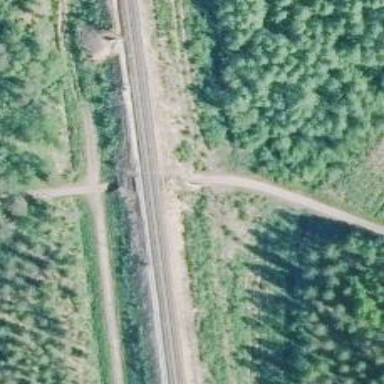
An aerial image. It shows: Bridge with railway tracks. The electrified line has continuous contact line.